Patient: sex M, age 42
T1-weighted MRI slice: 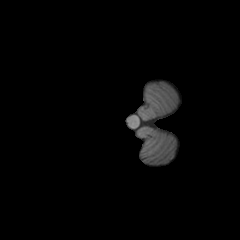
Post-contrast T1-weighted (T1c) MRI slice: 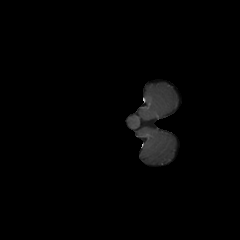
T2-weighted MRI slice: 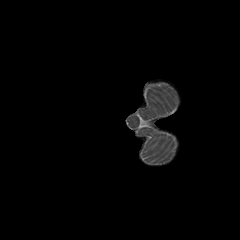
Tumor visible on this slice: no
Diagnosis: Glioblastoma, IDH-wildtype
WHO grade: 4